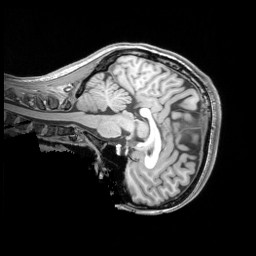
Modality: T1w
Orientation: sagittal
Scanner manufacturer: siemens
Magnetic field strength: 3 T
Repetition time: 2.53 s
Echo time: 0.00326 s